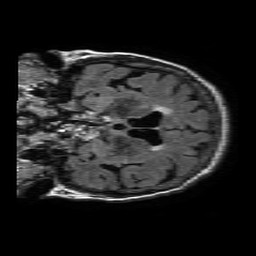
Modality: FLAIR
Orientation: coronal
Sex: female
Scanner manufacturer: philips
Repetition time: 11 s
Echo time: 0.125 s